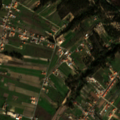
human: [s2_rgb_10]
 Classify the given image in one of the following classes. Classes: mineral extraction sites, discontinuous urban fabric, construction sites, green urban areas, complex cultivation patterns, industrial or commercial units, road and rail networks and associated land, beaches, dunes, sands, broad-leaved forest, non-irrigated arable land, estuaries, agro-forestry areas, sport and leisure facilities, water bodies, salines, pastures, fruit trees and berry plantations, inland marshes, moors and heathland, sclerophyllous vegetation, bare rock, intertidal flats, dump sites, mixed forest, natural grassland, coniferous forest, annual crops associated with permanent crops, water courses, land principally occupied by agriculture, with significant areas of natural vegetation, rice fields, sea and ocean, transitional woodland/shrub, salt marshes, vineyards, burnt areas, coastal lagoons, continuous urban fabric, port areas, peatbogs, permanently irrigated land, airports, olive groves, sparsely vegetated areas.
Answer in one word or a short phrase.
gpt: rice fields, complex cultivation patterns, mixed forest